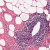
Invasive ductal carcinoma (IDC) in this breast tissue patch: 0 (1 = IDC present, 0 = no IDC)